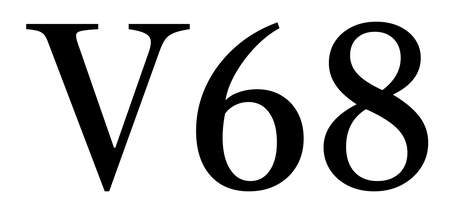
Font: LibreCaslonText_Regular